Field crop: maize
Growth stage: 1
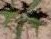
Species: atriplex